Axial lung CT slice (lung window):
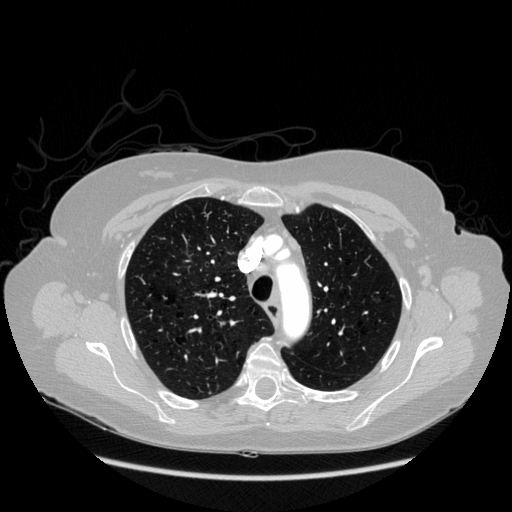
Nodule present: no